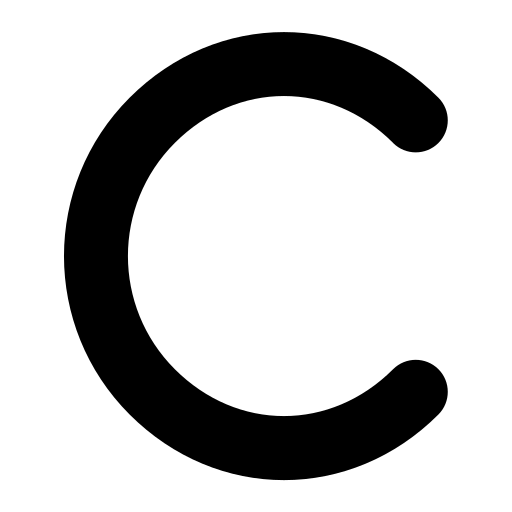
Tags: icon, FontAwesome, fa-icon, solid, c